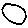
Label: circle